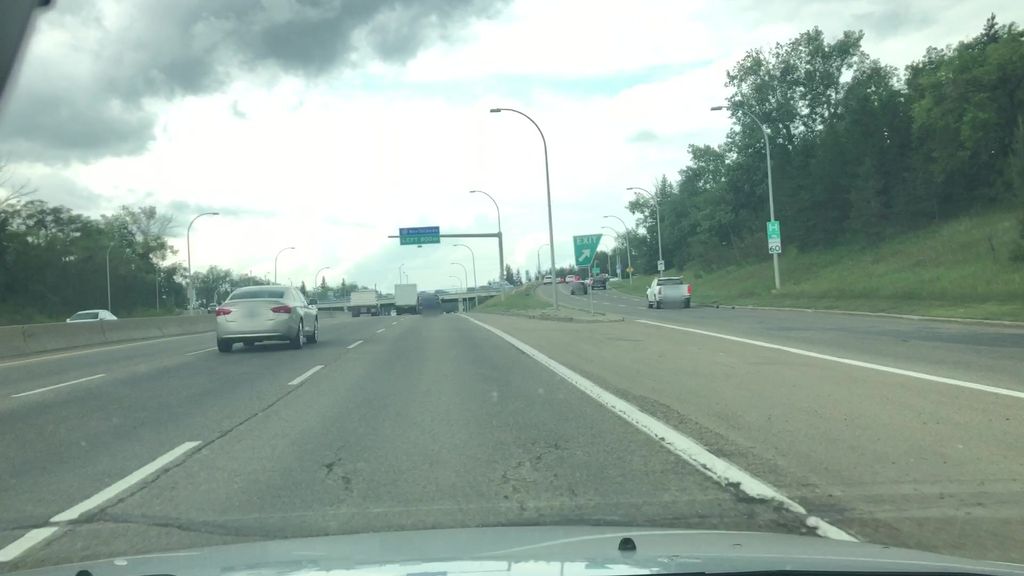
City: edmonton